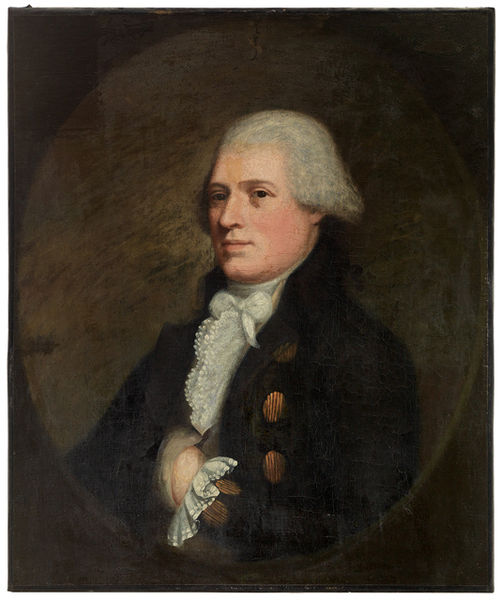
Titel: Colonel William Perkins
Künstler: Edward Savage
Standort: Amherst (Massachusetts, USA)
Institution: Mead Art Museum, Amherst College
Schlagwörter: blue, fancy, napoleon, oil, white, black, collar, dark, face, formal, gold, golden, gray, grey, hair, lace, nose, old, painting, portrait, sleeve, picture, brown, hand, profile, sad, man, head, eyes, male, suit, oval, color, brow, chin, coat, dunkel, mouth, scarf, buttons, cravat, jacket, tie, person, mann, weiss, vest, historical, history, renaissance, art, pastel, pocket, medieval, circle, eye, cloth, american, handkerchief, figure, lips, picasso, canvas, miniature, rich, round, shirt, lord, bow, eyebrow, button, bowtie, ruffles, washington, cuff, wig, historic, bach, george, black jacket, european, general, kragen, cuffs, colonial, buttom, frills, 19th, century, white hair, guy, 1800s, political, famous, grumpy, usa, united states, frill, 19 jahrhundert, admiral, chicks, posh, president, white man, monalisa, black clothes, amerika, roundel, 1700s, fashioned, paintonig, athmosphere, founding father, frilly, perücke, blick direkt, hand im aufschlag, alexander hamilton, random dude, greatcoat, 19th c, gerroge, wahshington, proturat, phjistory, american’